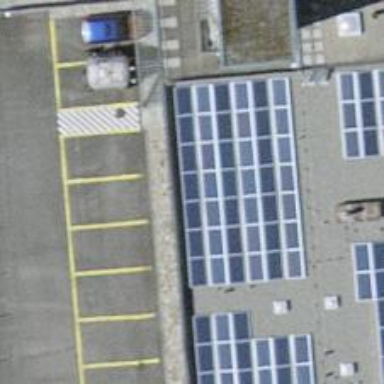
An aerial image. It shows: Solar power generator using photovoltaic method with solar photovoltaic panel types.